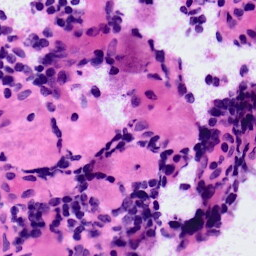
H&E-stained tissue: LymphNode